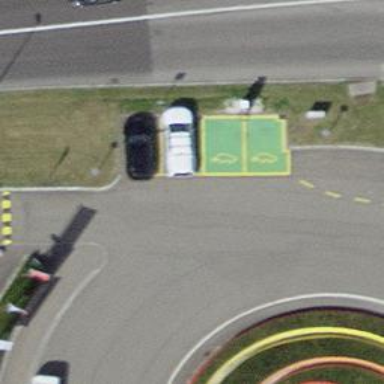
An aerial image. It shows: Charging station.